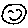
Label: smiley face